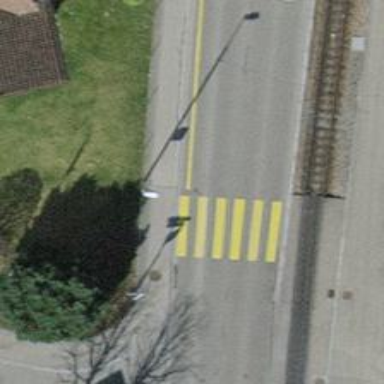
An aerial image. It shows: Marked crossing on the road.